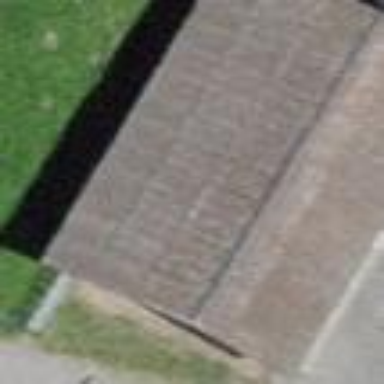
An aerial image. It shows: Shed building.